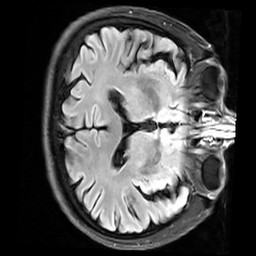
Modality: FLAIR
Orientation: axial
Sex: male
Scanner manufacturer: siemens
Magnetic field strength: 3 T
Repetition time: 10 s
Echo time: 0.09 s